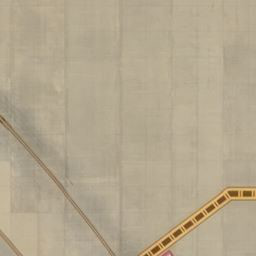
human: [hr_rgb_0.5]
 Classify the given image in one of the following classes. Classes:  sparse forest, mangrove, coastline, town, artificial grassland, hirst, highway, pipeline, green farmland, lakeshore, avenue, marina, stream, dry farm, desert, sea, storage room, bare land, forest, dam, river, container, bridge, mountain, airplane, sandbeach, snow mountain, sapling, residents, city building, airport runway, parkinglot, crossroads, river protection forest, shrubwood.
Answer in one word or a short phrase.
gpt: airport runway